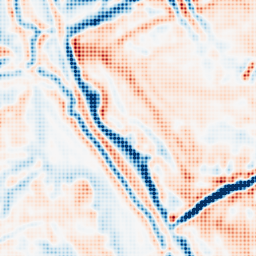
Category: multiscale
Decomposition family: dog
Decomposition parameters: sigma_low: 3
sigma_high: 5
Upsampling method: sinc_blackman
Upsampling parameters: scale: 4
kernel_size: 4
Upsampling scale: 4